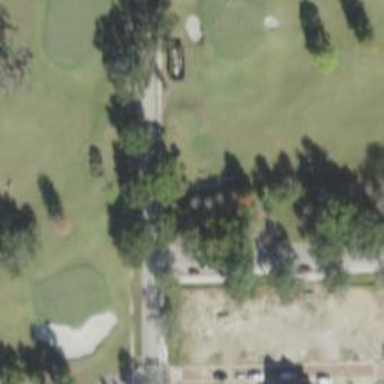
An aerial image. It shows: Path for both roads and golfers.